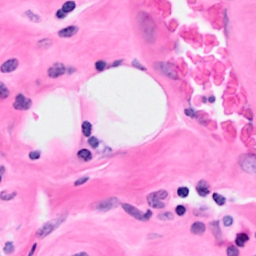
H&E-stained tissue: Breast